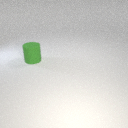
large green rubber cylinder